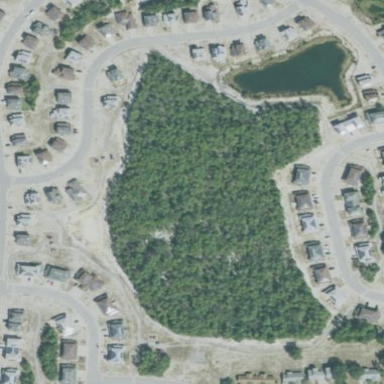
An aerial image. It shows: This residential area consists of single-family homes.